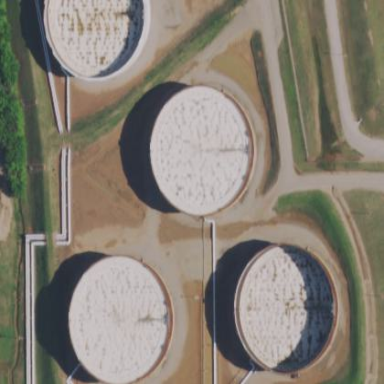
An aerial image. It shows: Storage tank which is man-made.